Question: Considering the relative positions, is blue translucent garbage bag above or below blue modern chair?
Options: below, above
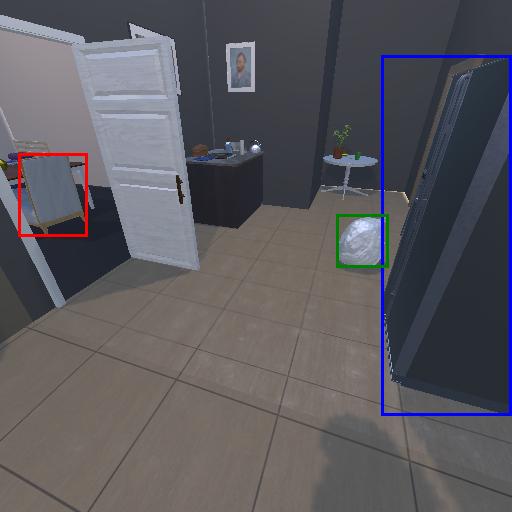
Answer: below